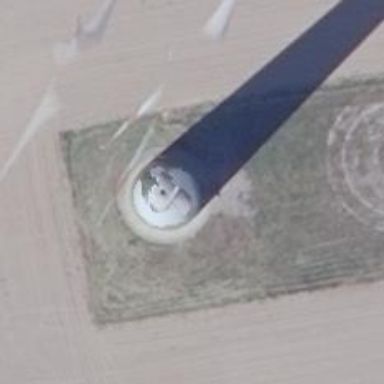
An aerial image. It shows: Wind generator powered by wind. The generator type is horizontal axis and it uses wind turbines.